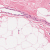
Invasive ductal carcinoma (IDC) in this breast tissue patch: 0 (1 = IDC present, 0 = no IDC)